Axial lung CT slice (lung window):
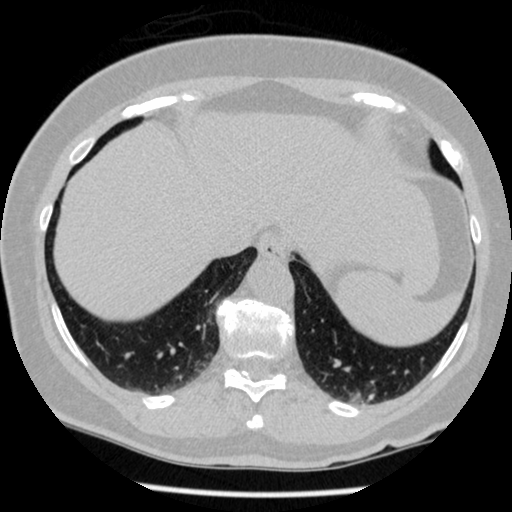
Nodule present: no